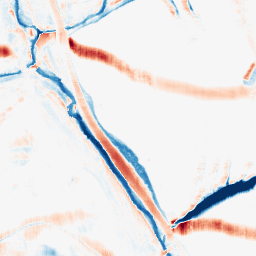
Category: morphological
Decomposition family: morphological_rect
Decomposition parameters: operation: average
width: 10
height: 20
Upsampling method: quartic
Upsampling parameters: scale: 4
Upsampling scale: 4